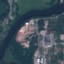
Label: River